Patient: sex F, age 75
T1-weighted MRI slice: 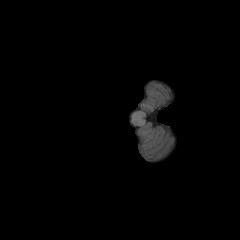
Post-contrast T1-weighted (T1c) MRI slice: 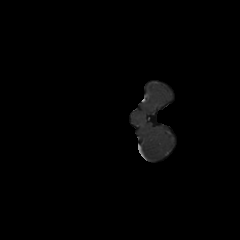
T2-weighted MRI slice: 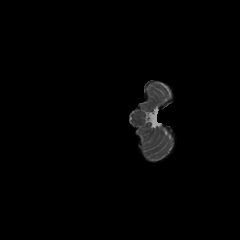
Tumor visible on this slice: no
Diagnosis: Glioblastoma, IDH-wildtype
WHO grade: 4